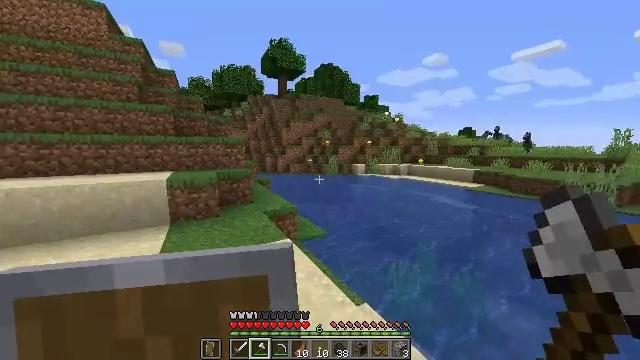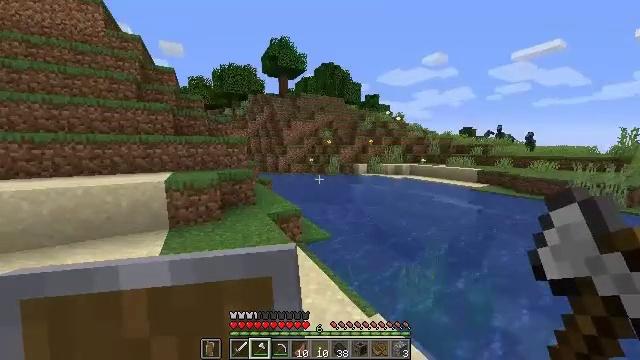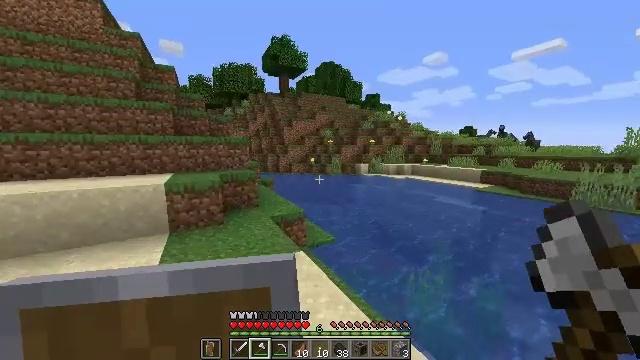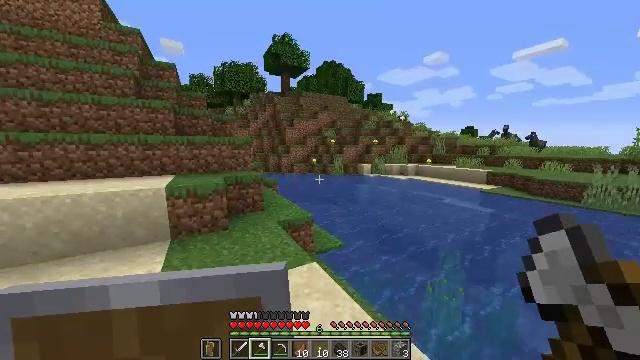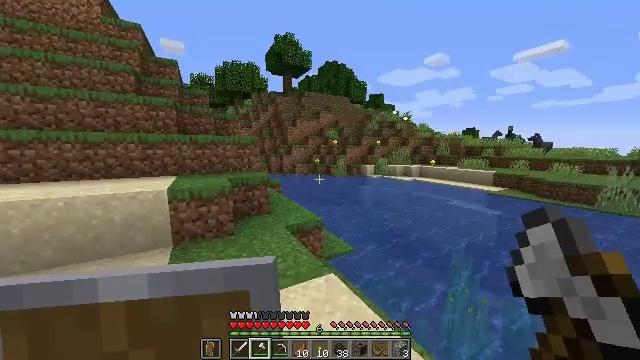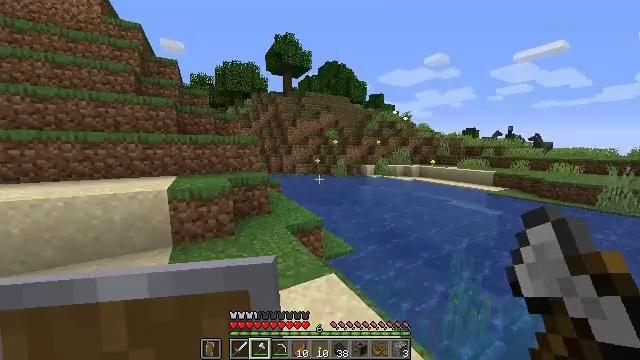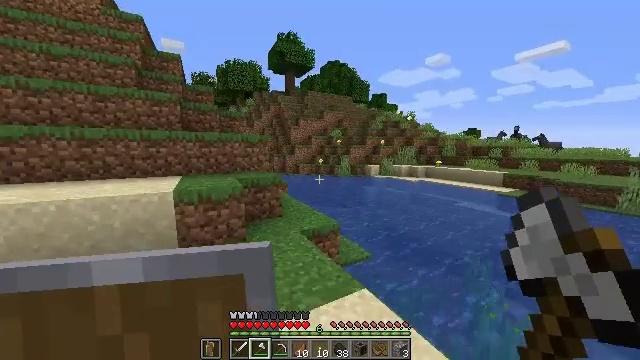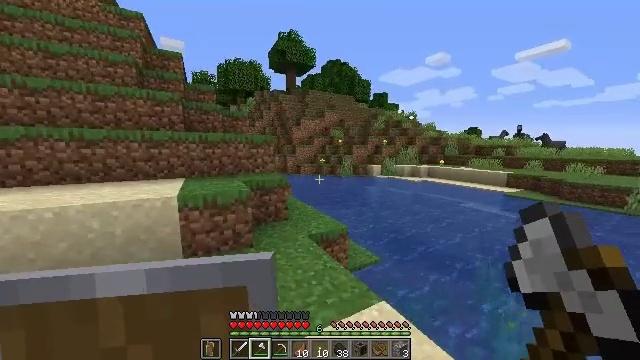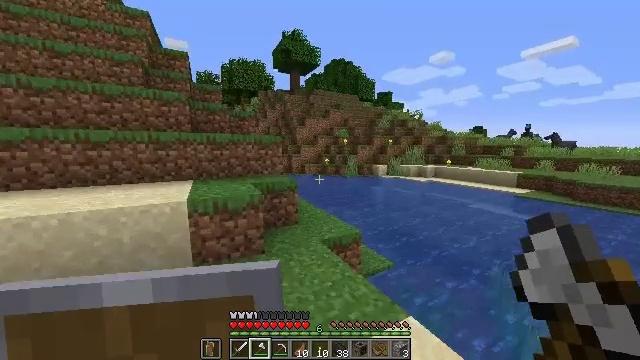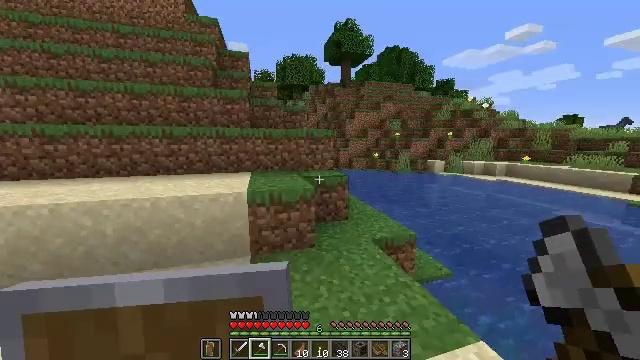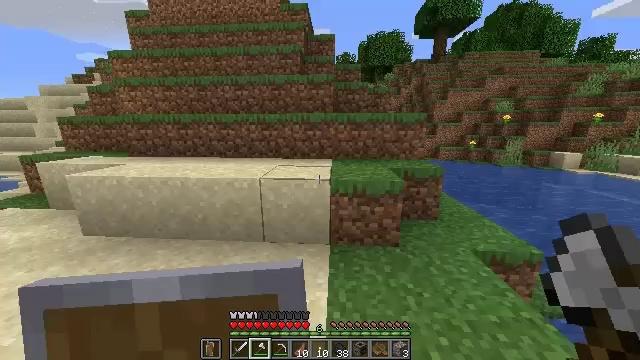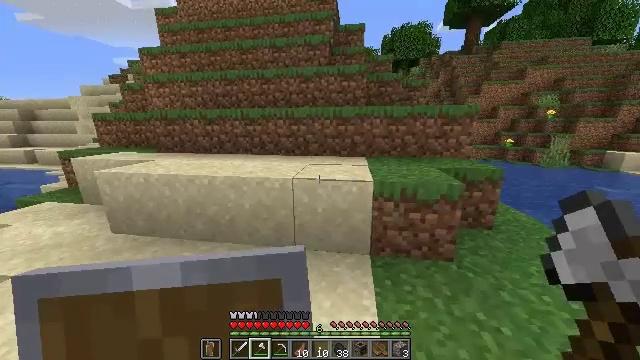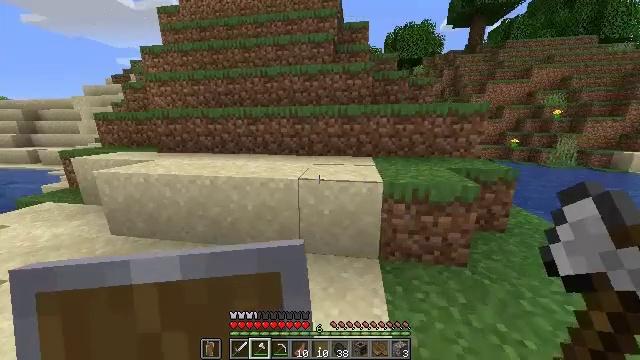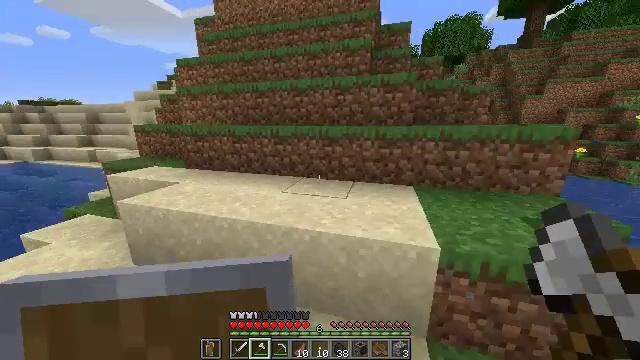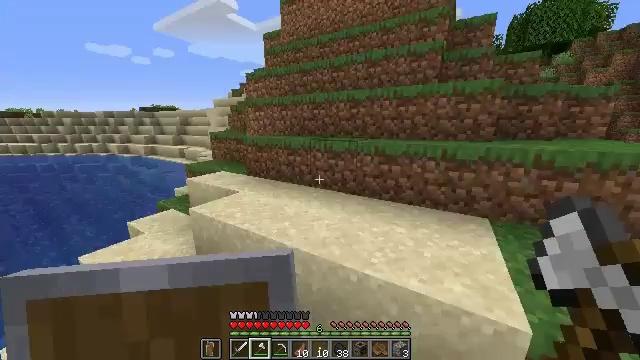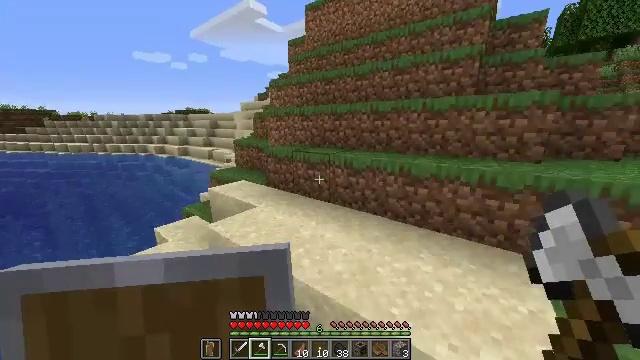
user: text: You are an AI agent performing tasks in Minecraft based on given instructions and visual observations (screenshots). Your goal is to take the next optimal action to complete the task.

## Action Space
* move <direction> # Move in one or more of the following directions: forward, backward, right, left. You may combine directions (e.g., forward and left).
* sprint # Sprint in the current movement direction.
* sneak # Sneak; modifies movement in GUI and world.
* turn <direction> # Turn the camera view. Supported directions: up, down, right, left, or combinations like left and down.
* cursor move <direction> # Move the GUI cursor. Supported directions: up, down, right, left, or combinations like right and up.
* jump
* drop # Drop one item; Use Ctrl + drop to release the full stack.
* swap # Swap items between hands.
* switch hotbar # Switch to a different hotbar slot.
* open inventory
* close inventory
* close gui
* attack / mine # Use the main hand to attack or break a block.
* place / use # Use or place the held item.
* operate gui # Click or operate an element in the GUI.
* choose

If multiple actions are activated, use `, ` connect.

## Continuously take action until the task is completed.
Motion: motion action
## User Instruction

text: Collect sugar cane near water sources.
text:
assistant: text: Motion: move forward and move left
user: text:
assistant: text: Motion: move forward and move left
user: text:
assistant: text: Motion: move forward and move left
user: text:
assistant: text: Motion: move forward and move left
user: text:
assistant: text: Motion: move forward and move left
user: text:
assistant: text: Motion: move forward and move left
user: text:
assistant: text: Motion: move forward and move left
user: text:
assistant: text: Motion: move forward and move left
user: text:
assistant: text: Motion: move forward and move left, turn left and down
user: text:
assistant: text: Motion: move forward and move left, turn left and down
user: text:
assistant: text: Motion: move forward and move left, turn left
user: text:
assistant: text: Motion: move forward
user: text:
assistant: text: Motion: move forward, turn left, jump
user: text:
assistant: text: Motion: move forward, turn left, jump
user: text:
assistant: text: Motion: move forward, turn left, jump
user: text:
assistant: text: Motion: move forward, jump
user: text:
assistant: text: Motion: move forward, jump
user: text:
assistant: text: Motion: move forward, turn left, jump
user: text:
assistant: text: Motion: move forward, turn left, jump
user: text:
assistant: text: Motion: move forward, turn left
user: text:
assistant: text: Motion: move forward, turn left
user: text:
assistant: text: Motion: move forward, turn left
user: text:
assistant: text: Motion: move forward, jump
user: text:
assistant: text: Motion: move forward, jump
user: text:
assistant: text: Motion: move forward, jump
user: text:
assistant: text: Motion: move forward, turn right, jump
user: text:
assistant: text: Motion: move forward, turn right and up, jump
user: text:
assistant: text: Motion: move forward, turn right and up, jump
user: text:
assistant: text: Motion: move forward, turn right
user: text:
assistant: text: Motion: move forward, turn right